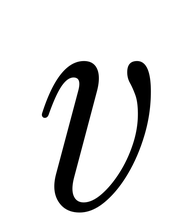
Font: InstrumentSerif-Italic